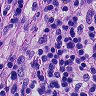
Metastatic tissue present: no